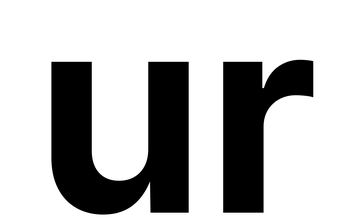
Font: Inter_Bold